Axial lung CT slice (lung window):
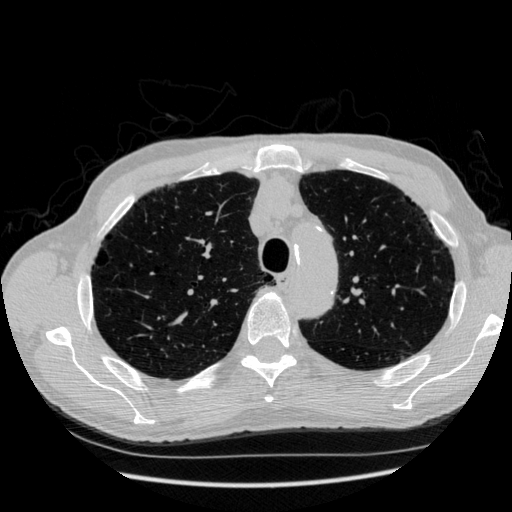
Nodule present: no